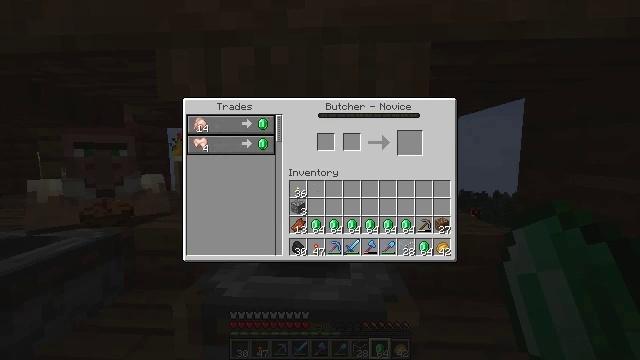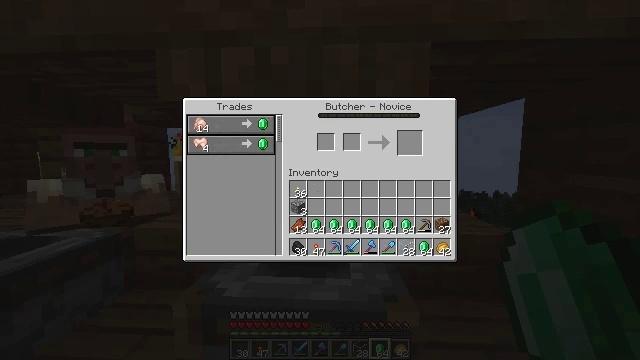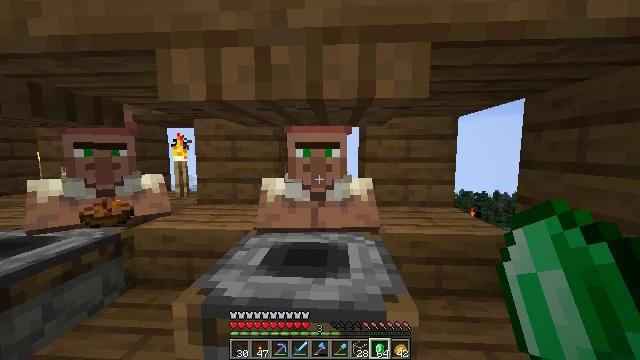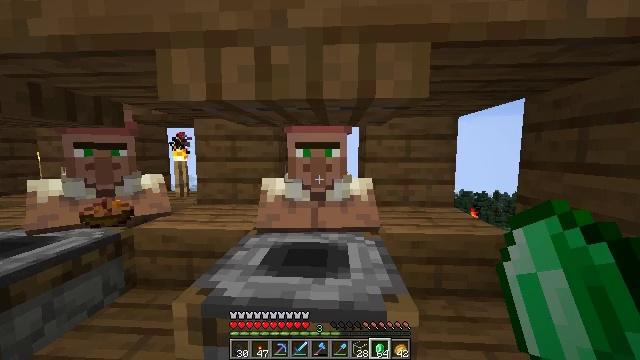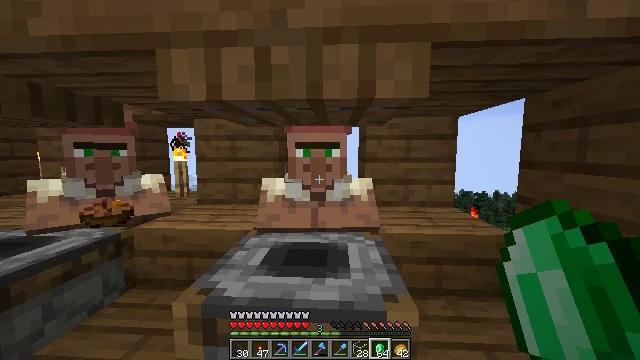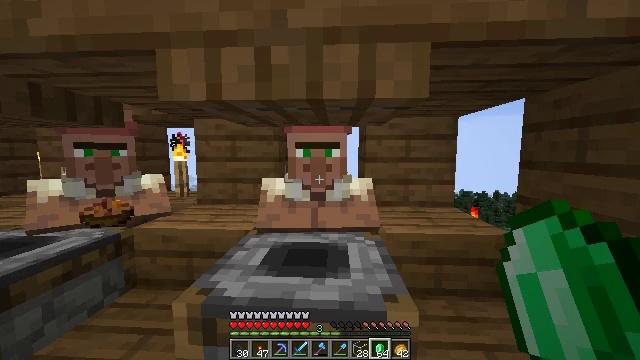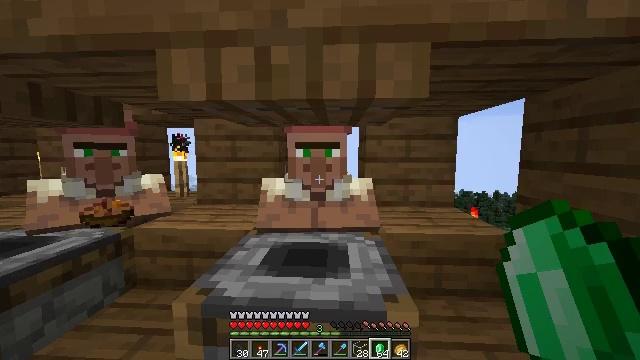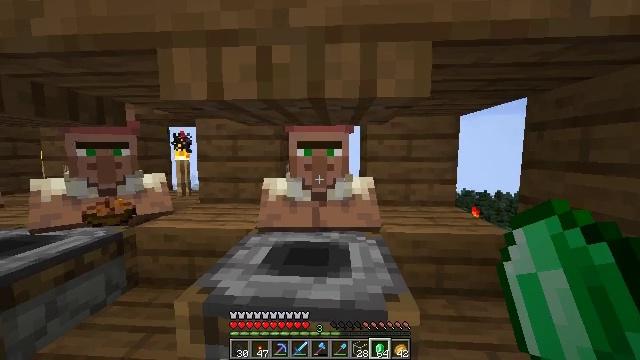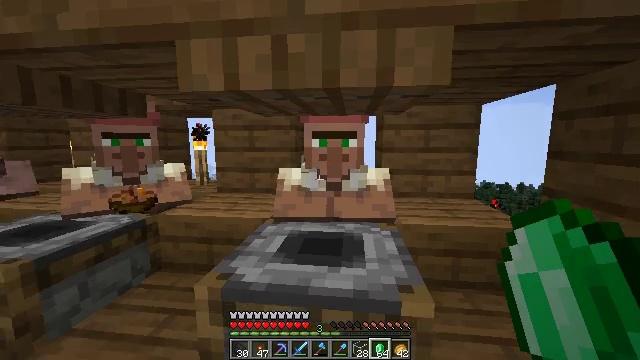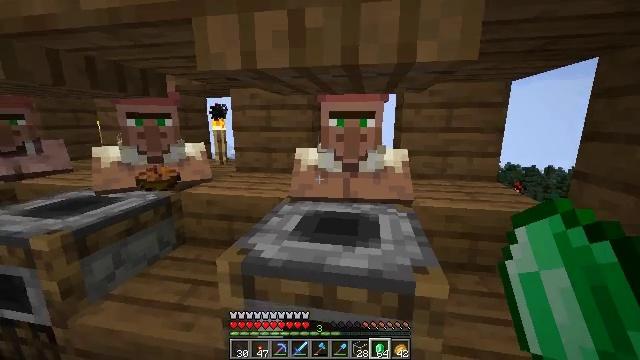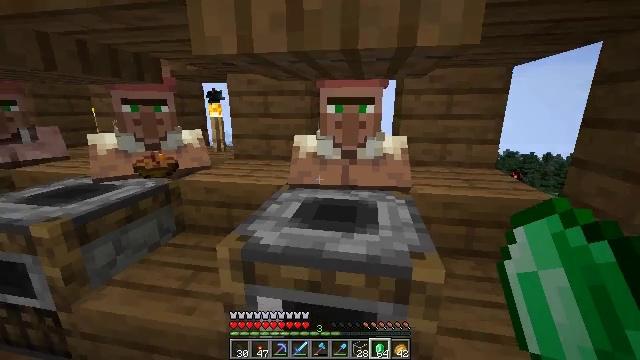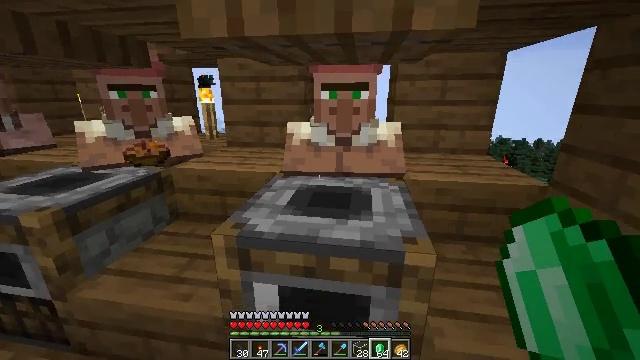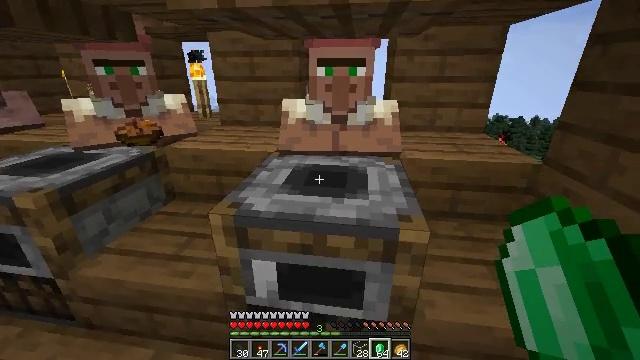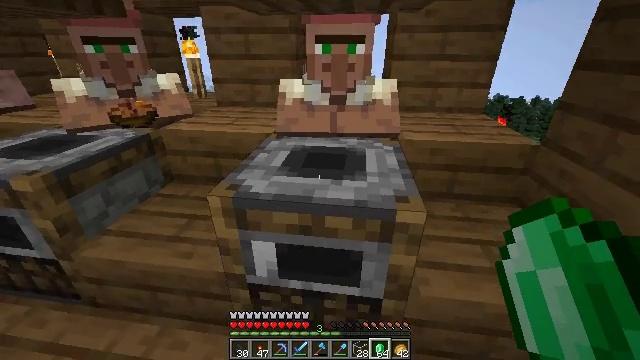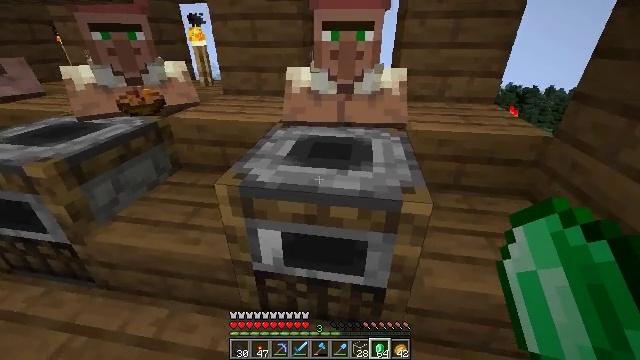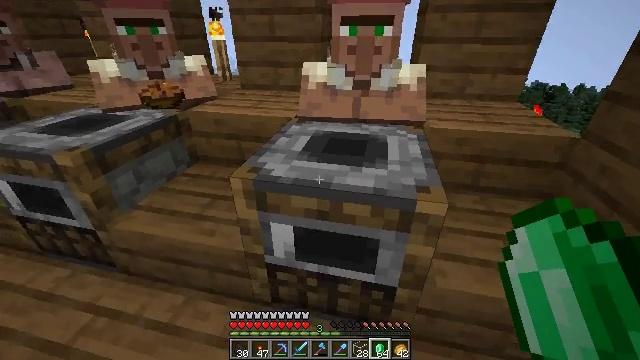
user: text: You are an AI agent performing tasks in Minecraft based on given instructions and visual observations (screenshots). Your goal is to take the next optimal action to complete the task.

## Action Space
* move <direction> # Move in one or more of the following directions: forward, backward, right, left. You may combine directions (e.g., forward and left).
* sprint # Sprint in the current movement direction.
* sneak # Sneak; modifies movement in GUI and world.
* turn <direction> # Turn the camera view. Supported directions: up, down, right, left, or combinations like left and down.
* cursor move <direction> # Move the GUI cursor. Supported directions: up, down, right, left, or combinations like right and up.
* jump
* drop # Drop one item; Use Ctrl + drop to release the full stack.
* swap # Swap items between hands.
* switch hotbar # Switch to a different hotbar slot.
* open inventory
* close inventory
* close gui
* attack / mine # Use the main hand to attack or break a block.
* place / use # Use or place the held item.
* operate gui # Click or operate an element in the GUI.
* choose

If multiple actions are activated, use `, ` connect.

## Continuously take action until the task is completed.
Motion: motion action
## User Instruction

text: Create rabbit stew by crafting it.
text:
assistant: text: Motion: no_op
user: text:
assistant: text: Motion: no_op
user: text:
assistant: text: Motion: close gui
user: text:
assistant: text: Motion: no_op
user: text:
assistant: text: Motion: no_op
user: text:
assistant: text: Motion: no_op
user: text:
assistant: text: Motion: no_op
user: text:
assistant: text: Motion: turn left and down
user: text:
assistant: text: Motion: turn left and down
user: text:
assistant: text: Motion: turn down
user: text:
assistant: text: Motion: turn right and down
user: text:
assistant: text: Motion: turn down
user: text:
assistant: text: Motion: turn down
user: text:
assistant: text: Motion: turn left and down
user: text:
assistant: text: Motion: turn left
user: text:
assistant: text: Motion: turn left and up
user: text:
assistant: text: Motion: turn left and up
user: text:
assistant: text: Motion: move forward and move left, turn left
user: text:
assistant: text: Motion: move forward and move left
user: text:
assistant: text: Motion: move forward and move left
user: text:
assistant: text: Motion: move forward and move left, turn right and up
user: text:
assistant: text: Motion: move forward and move left, turn right and up
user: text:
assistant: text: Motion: move forward and move left, turn right
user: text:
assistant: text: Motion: move forward and move left, turn right and up
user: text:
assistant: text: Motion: move forward and move left, turn right
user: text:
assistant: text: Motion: move forward and move left, turn right
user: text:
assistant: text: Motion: move forward and move left, turn right and up
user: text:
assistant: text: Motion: move forward and move left, turn right and up
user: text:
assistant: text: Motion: turn right and up
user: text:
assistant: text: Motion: turn right and up